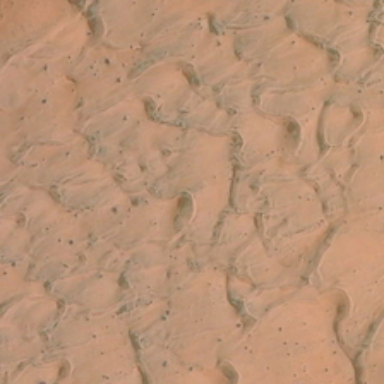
The desert is very broad and does not grow any plants .